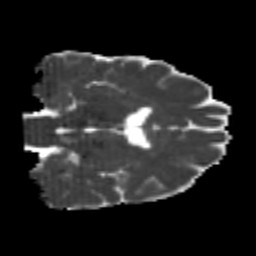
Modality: MD
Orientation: coronal
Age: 24
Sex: male
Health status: healthy
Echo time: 0.074 s